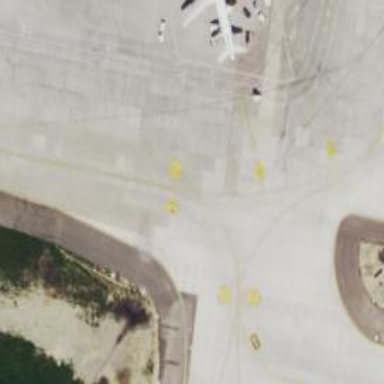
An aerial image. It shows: View of taxiway at the airport.